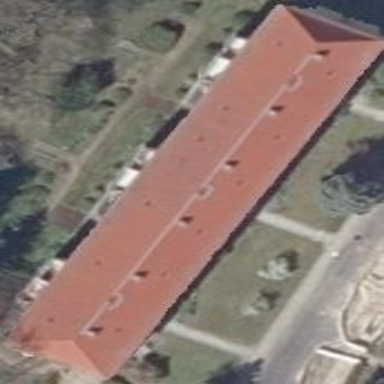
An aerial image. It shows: Historic apartment building with hipped red roof made of roof tiles.